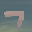
Label: 7